Question: My program looks like that
'''
/* print_it.c--This program prints a listing with line numbers! */
#include <stdlib.h>
#include <stdio.h>
void do_heading(char *filename);
int line = 0, page = 0;
int main( int argv, char *argc[] )
{
char buffer[256];
FILE *fp;
if( argv < 2 )
{
fprintf(stderr, "
Proper Usage is: " );
fprintf(stderr, "
print_it filename.ext
" );
return(1);
}
if (( fp = fopen( argc[1], "r" )) == NULL )
{
fprintf( stderr, "Error opening file, %s!", argc[1]);
return(1);
}
page = 0;
line = 1;
do_heading( argc[1]);
while( fgets( buffer, 256, fp ) != NULL )
{
if( line % 55 == 0 )
do_heading( argc[1] );
Type & Run 1
nting Your Listings 27
fprintf( stdprn, "%4d: %s", line++, buffer );
}
fprintf( stdprn, "
" );
fclose(fp);
return 0;
}
void do_heading( char *filename )
{
page++;
if ( page > 1)
fprintf( stdprn, "
" );
fprintf( stdprn, "Page: %d, %s
", page, filename );
}
'''
Using Win 8 + VS 2012. To compile this, opened Developer Command Prompt, and typed
'''
cl print_it.c
'''
Got this screen (bunch of errors and warnings)

What am I missing?
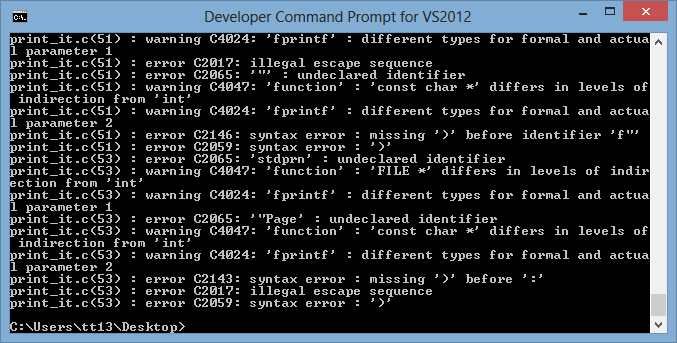
Answer: It looks like you carelessly copy-pasted. Start by replacing every '"' and '"' with '"'.
Then remove this:
'''
Type & Run 1
nting Your Listings 27
'''